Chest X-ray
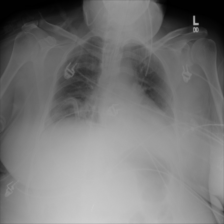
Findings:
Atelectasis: positive
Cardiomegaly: negative
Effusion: negative
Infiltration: negative
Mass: negative
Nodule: negative
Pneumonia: negative
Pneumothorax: negative
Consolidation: positive
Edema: negative
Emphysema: negative
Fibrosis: negative
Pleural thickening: negative
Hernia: negative